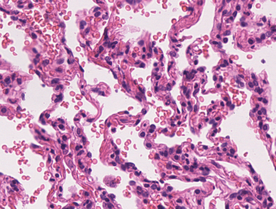
Tumor epithelial tissue: no
Tumor-associated stroma tissue: no
Normal tissue: yes